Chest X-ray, AP view. Patient: 73 years old, sex M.
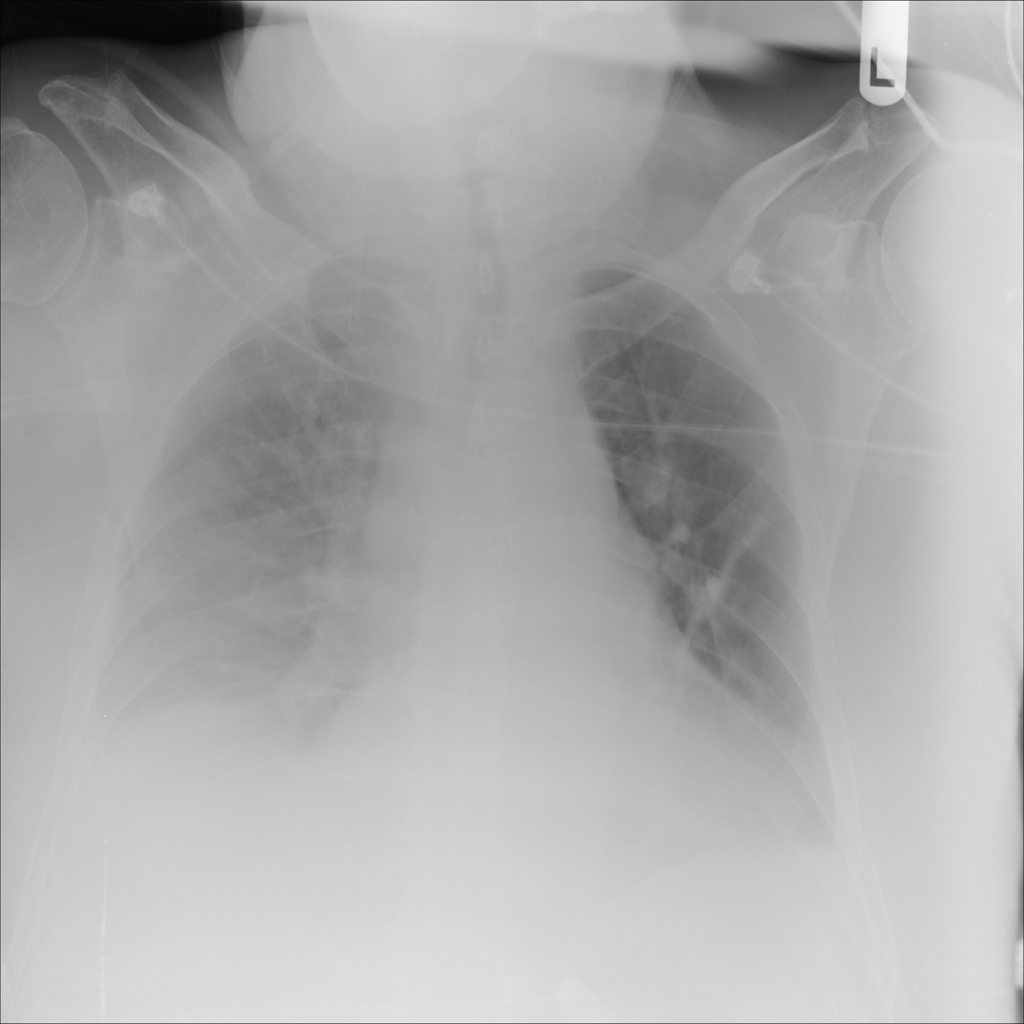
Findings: No Finding